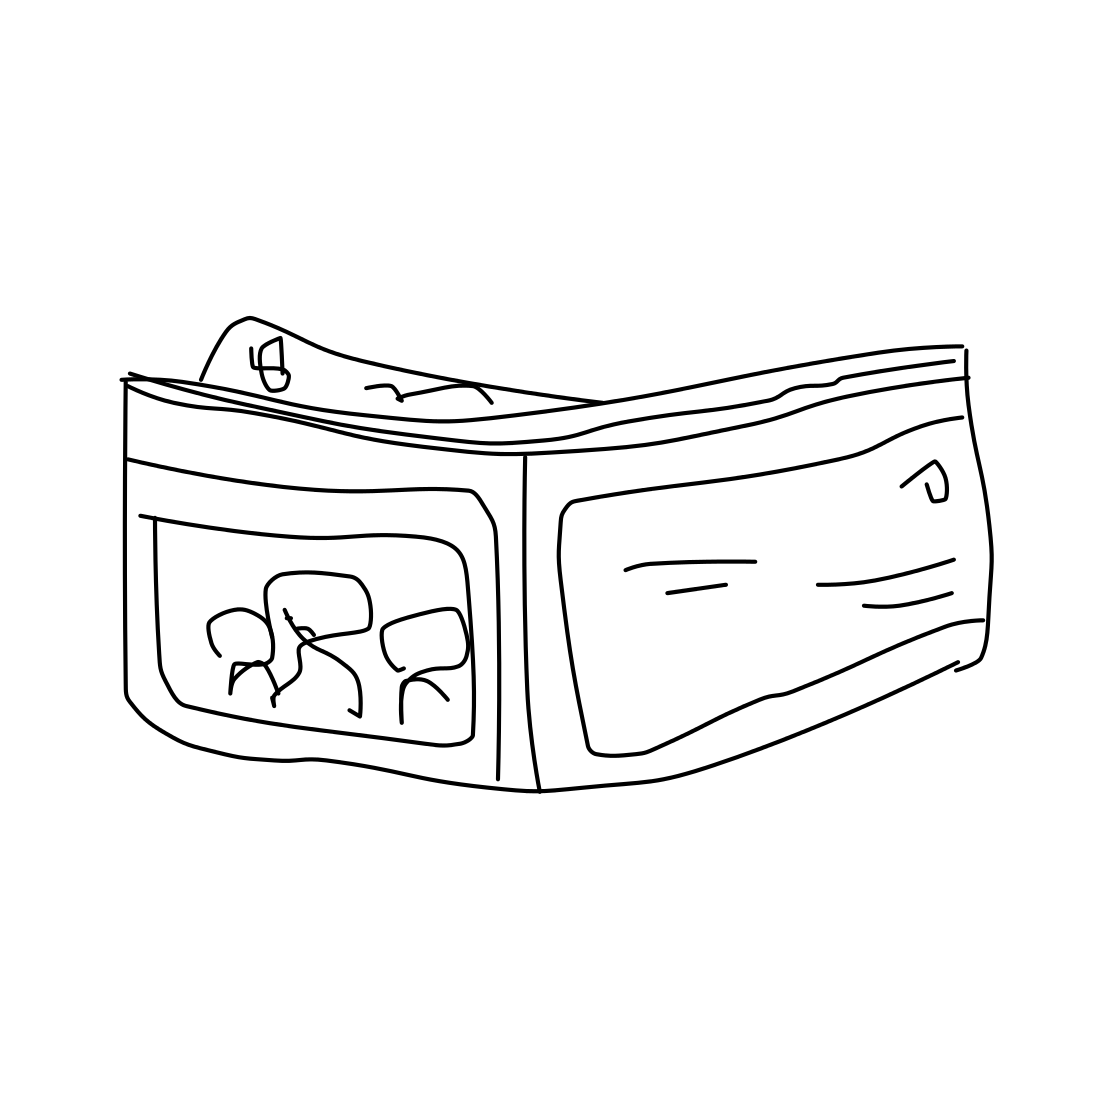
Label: purse